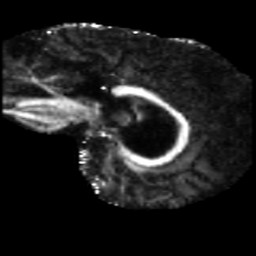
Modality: FA
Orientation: sagittal
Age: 75
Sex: male
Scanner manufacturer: siemens
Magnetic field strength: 3 T
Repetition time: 5.47 s
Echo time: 0.0854 s